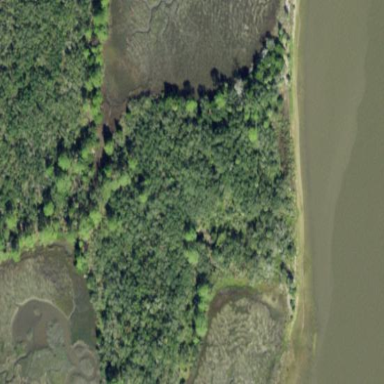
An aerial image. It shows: Wetland area with mangrove vegetation.